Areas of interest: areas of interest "Zhoujia Former Residence"
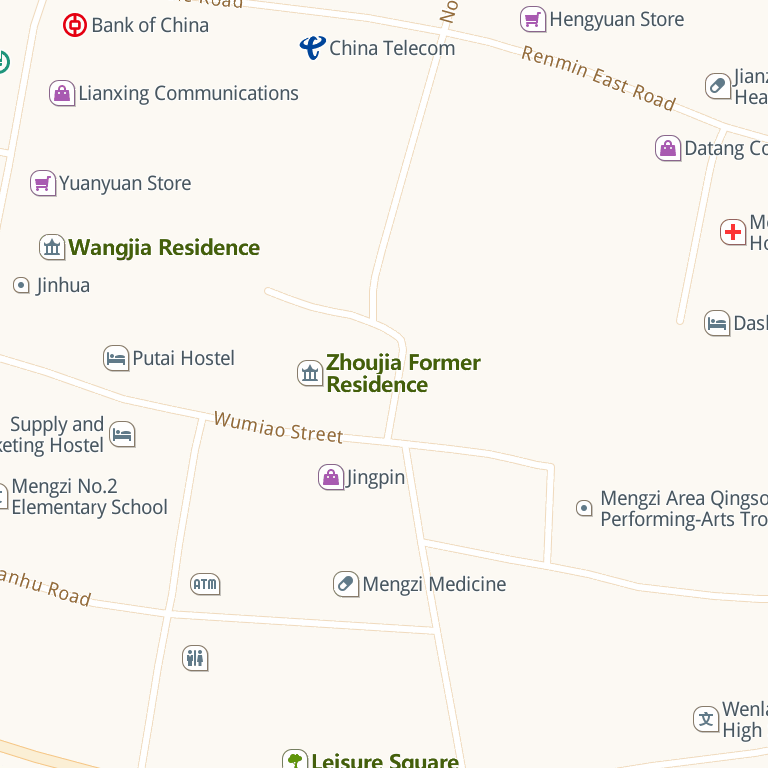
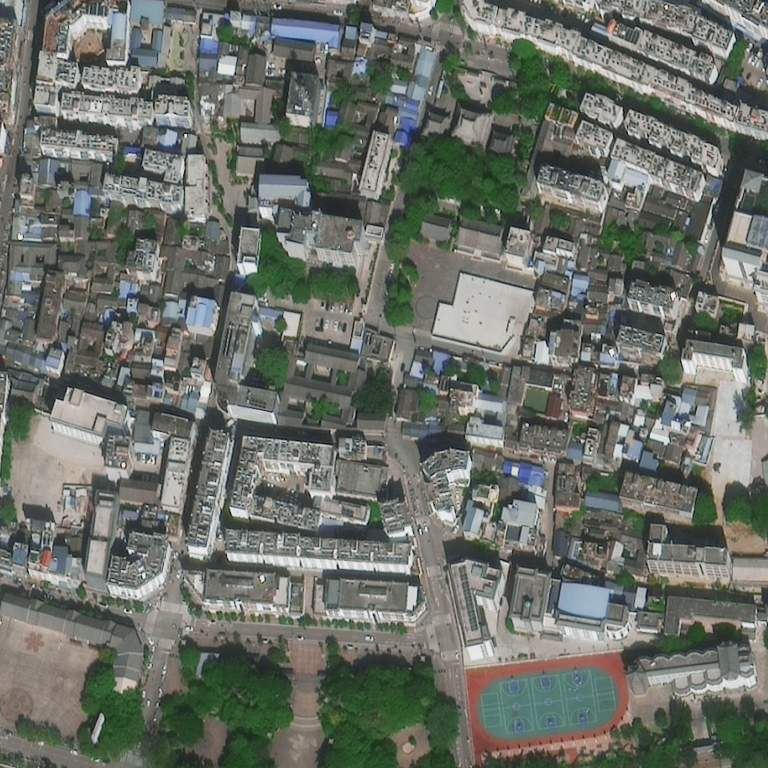